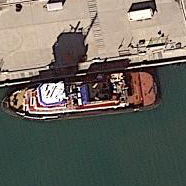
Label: civil